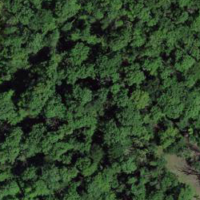
EUNIS habitat code: 44
Species observed at this site:
Ruscus aculeatus